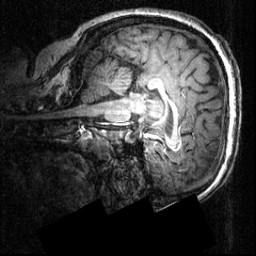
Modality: T1w
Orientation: sagittal
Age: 20
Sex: female
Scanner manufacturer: siemens
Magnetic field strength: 3.951 T
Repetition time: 1.5 s
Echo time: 0.00335 s